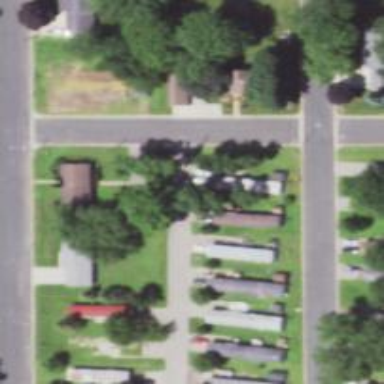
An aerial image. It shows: Living street.